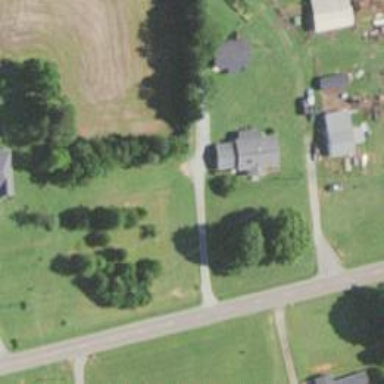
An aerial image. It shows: Driveway leading to service road.